Question: What is the app?
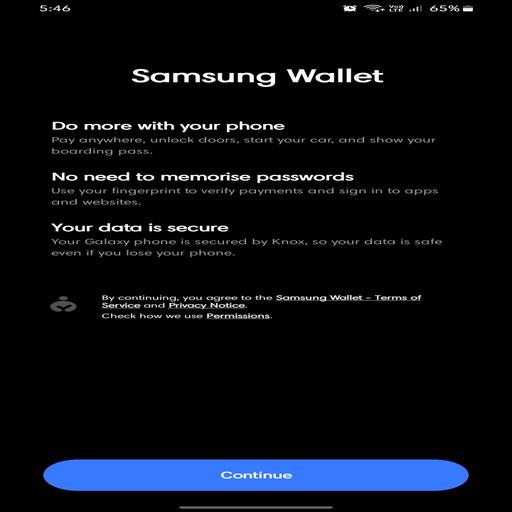
Answer: Samsung Wallet